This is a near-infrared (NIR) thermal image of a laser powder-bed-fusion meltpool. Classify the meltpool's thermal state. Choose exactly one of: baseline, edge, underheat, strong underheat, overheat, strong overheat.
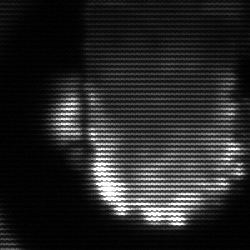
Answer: baseline